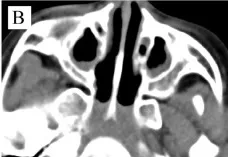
Clinical features of the patients with PIK3CD mutations. Patient 1. Right lung), and maxillary sinusitis.
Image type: radiology (ct)